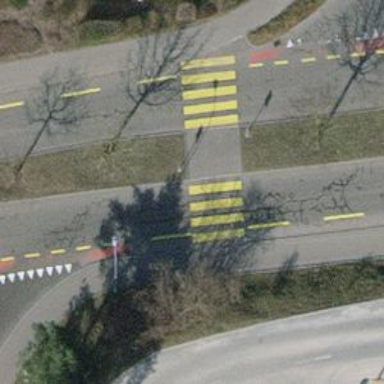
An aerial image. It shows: Marked road crossing.